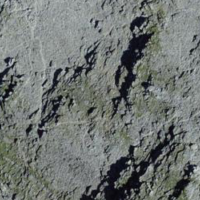
EUNIS habitat code: 48
Species observed at this site:
Ranunculus glacialis